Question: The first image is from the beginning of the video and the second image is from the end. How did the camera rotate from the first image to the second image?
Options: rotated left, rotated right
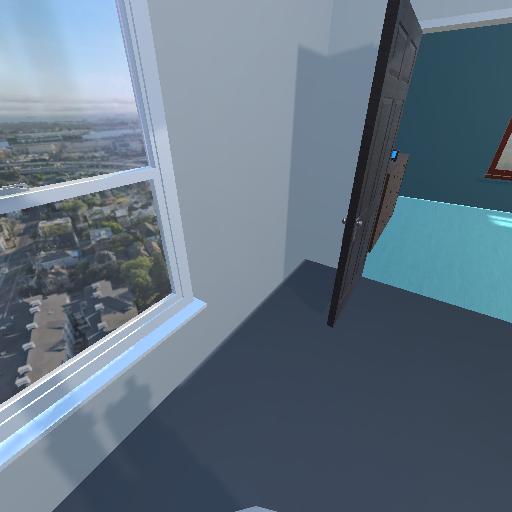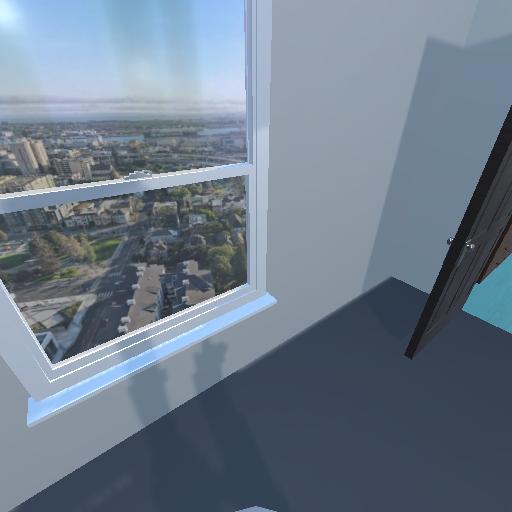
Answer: rotated left